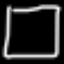
Label: square